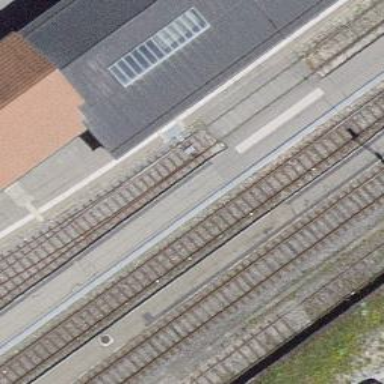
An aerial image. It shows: Railway yard with one track in service.